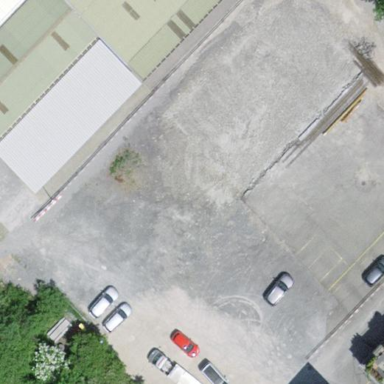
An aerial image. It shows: Commercial building.